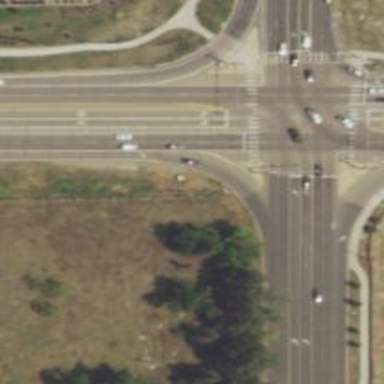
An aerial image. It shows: Traffic island located on footway.